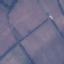
Land use / land cover: AnnualCrop